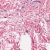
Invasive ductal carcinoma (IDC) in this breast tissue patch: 0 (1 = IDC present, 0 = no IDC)